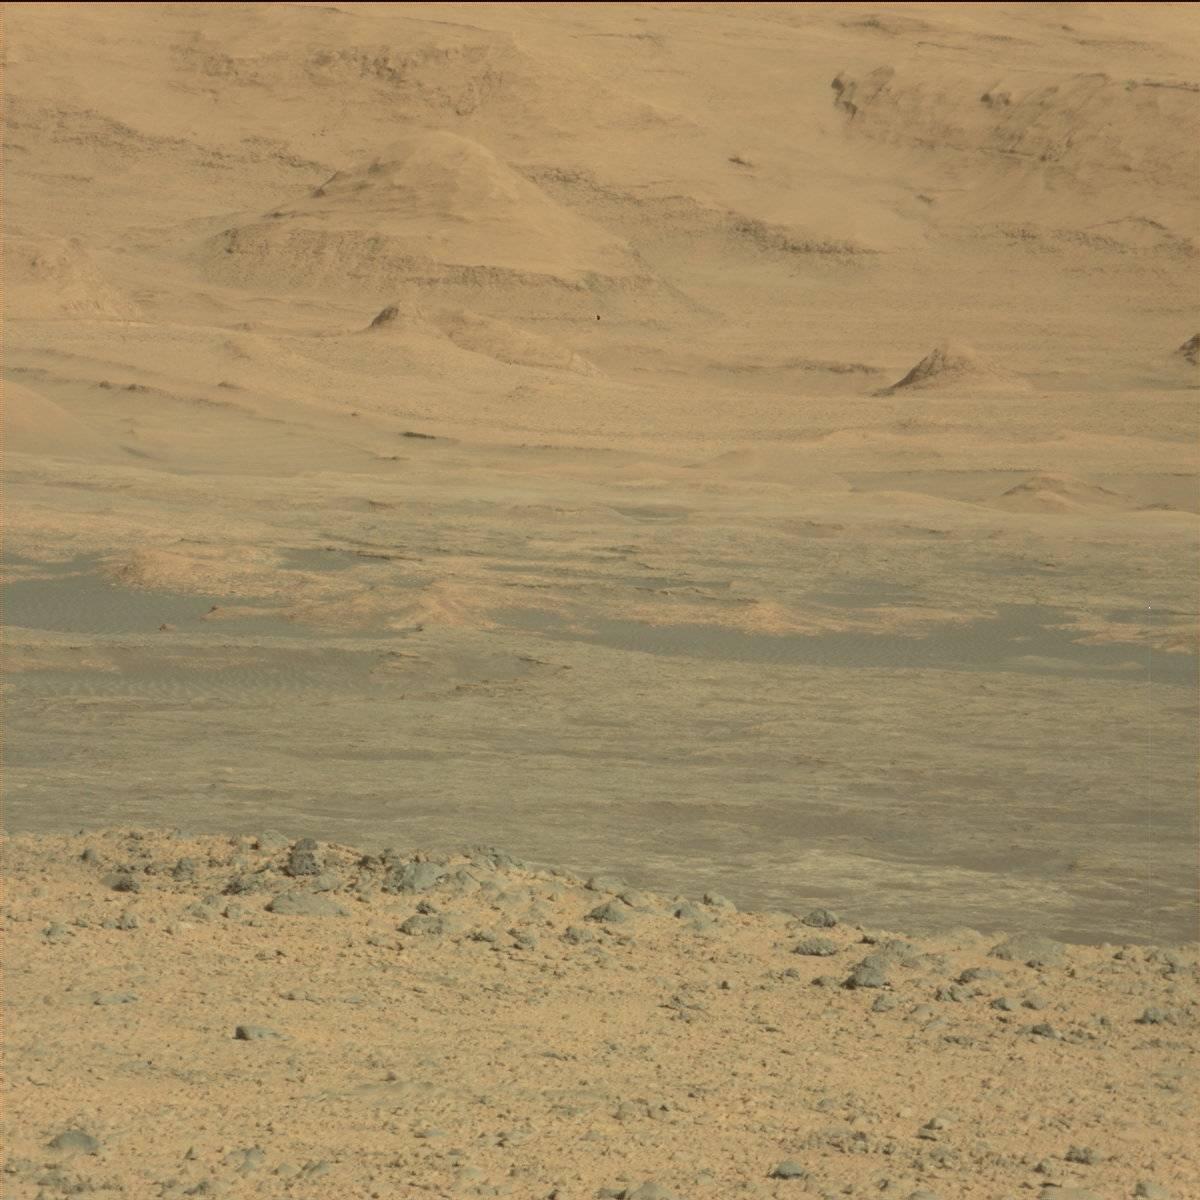
Terrain classes present: Bedrock, Ridge, Sand / Soil